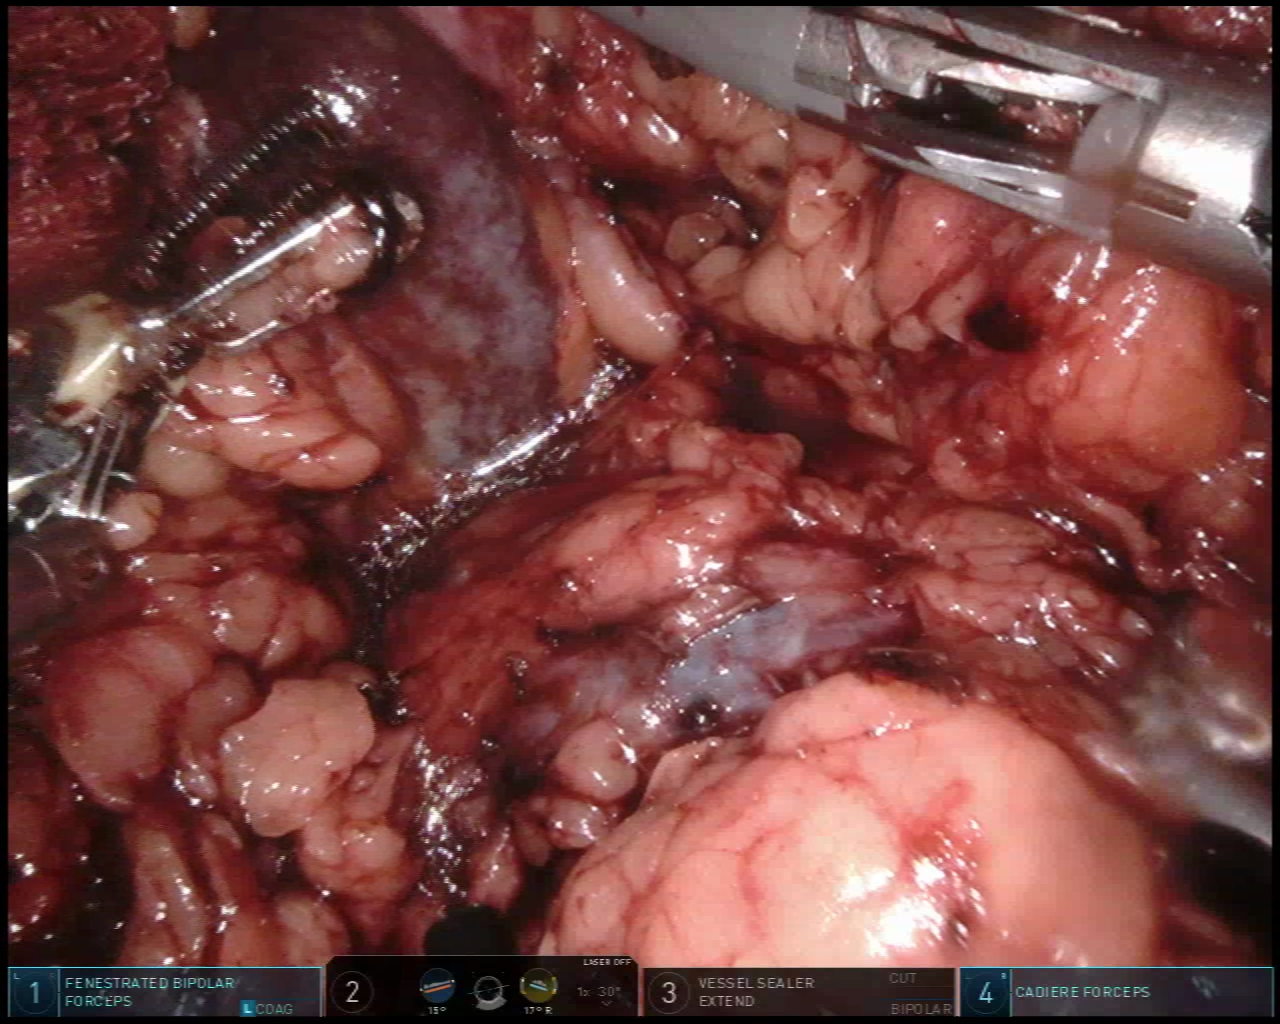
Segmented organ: spleen
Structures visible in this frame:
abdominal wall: no
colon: yes
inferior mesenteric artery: no
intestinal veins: no
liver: no
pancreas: no
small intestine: no
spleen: yes
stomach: no
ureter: no
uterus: no
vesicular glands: no